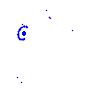
Particle: proton